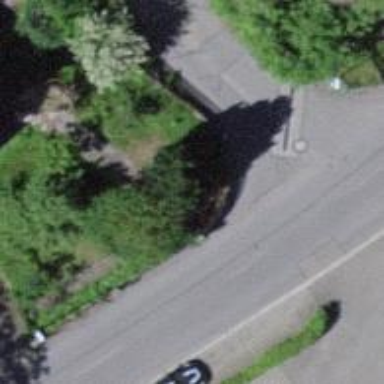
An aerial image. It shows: Asphalt road in residential area.